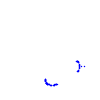
Particle: kaon